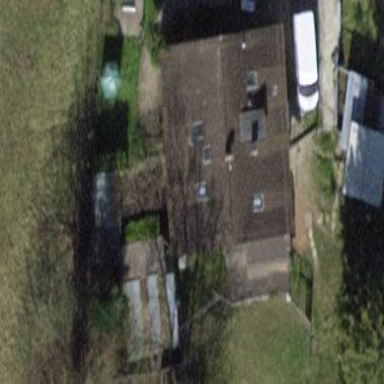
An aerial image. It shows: Detached building with gabled roof.